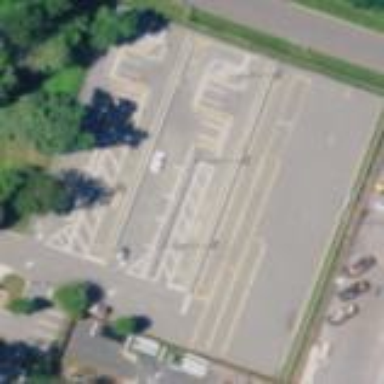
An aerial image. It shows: Driving school.